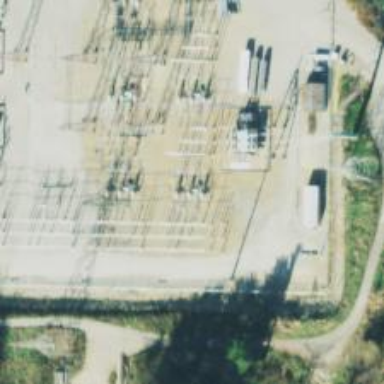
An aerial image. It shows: Switch used for power control.